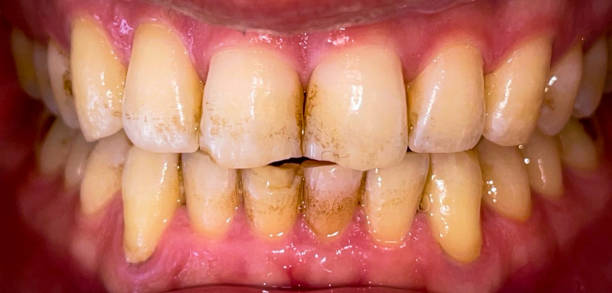
Condition: Tooth Discoloration